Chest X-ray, PA view. Patient: 51 years old, sex F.
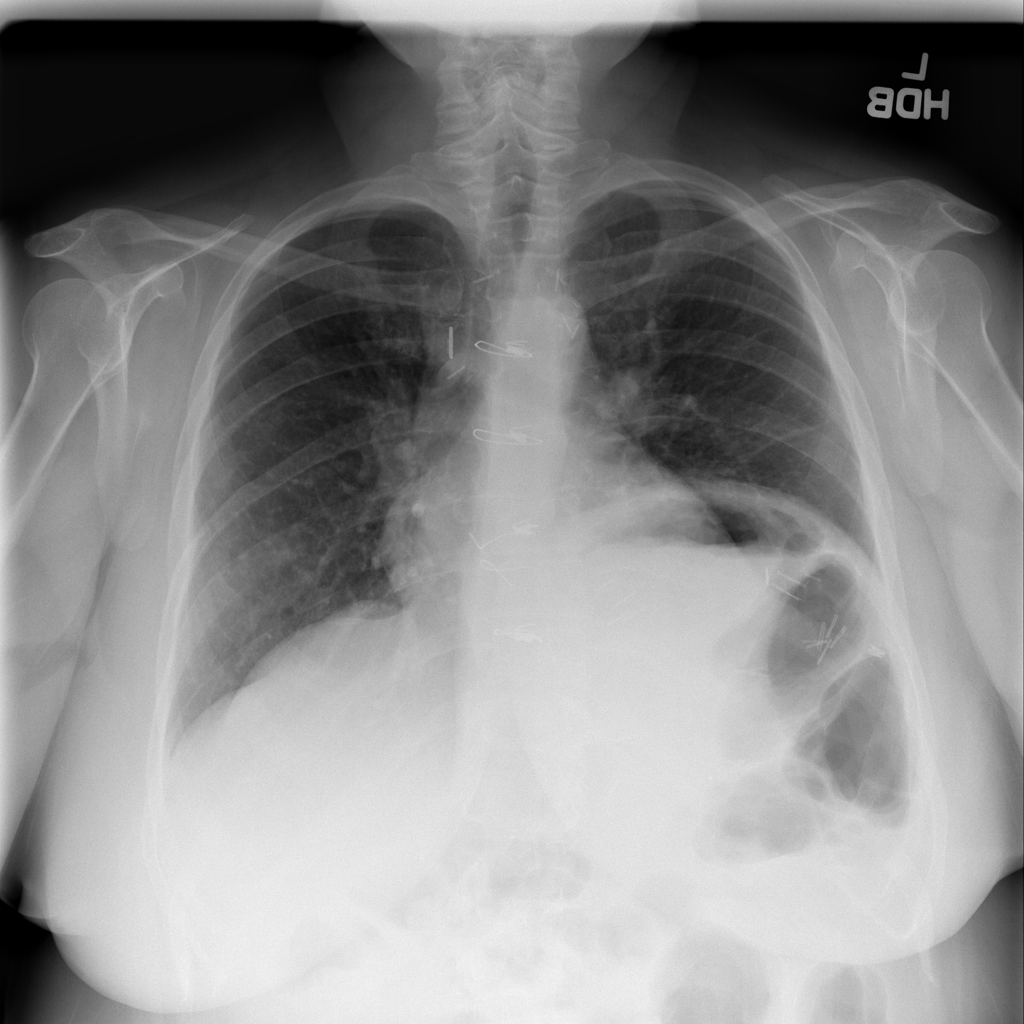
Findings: No Finding